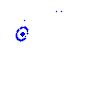
Particle: kaon